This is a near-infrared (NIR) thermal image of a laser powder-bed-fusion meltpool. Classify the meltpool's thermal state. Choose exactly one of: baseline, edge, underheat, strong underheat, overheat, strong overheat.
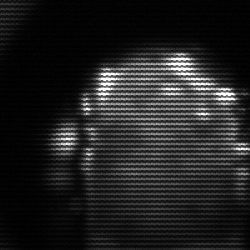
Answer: baseline